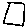
Label: square